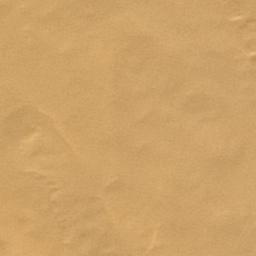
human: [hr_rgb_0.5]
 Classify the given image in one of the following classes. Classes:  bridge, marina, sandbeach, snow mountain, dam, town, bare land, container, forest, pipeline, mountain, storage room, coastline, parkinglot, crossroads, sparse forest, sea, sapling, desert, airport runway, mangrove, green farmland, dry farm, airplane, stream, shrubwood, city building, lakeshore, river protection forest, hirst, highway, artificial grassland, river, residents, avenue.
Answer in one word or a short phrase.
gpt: desert